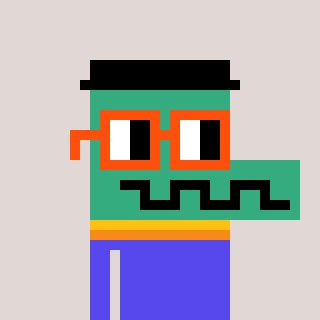
a pixel art character with square orange glasses, a crocodile-shaped head and a computerblue-colored body on a warm background